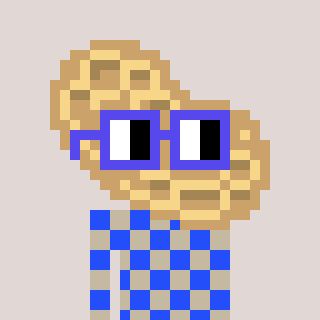
a pixel art character with square blue glasses, a peanut-shaped head and a bege-colored body on a warm background